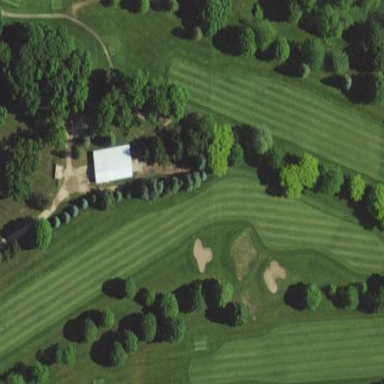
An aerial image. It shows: Scenic golf fairway.